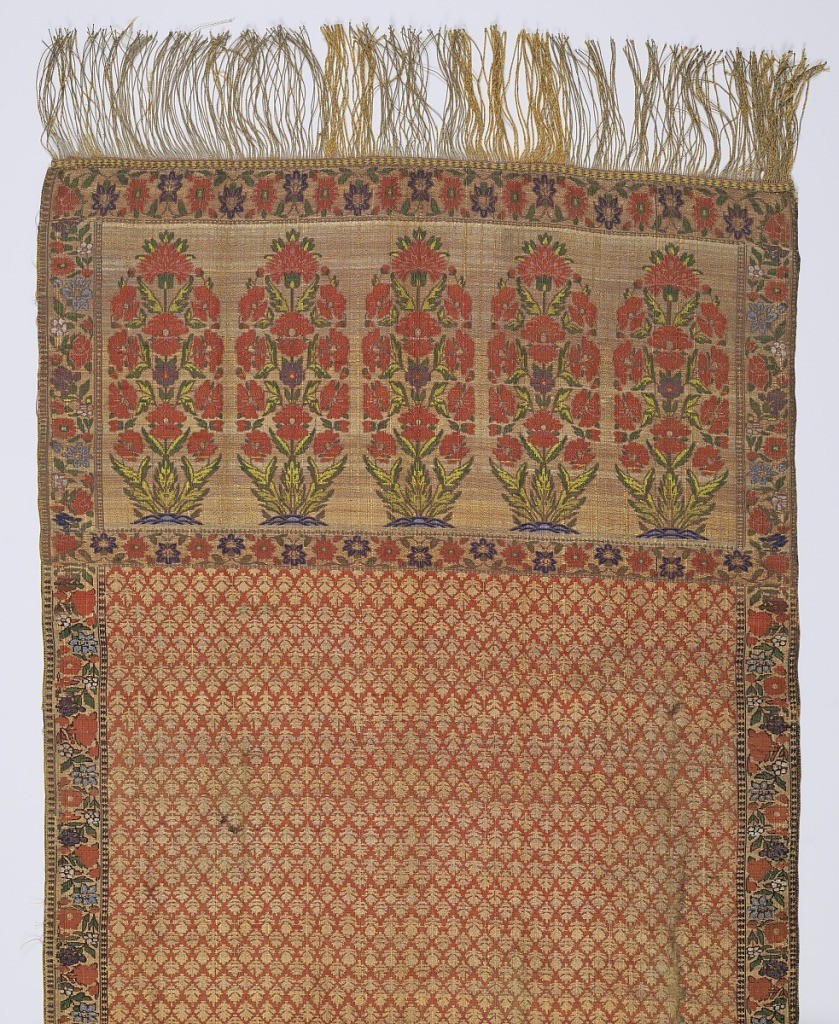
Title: Sash
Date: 19th century
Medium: silk, metal-wrapped silk Technique: compound weave Label: silk and metallic thread in compound weave
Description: Panel woven entirely with gold threads and additional colors of red, purple and green showing an allover geometric tree pattern. Border, parallel to selvage, has flowers. Both ends of the panel setoff by a wide border showing floral groups. Gold fringe.